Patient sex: M
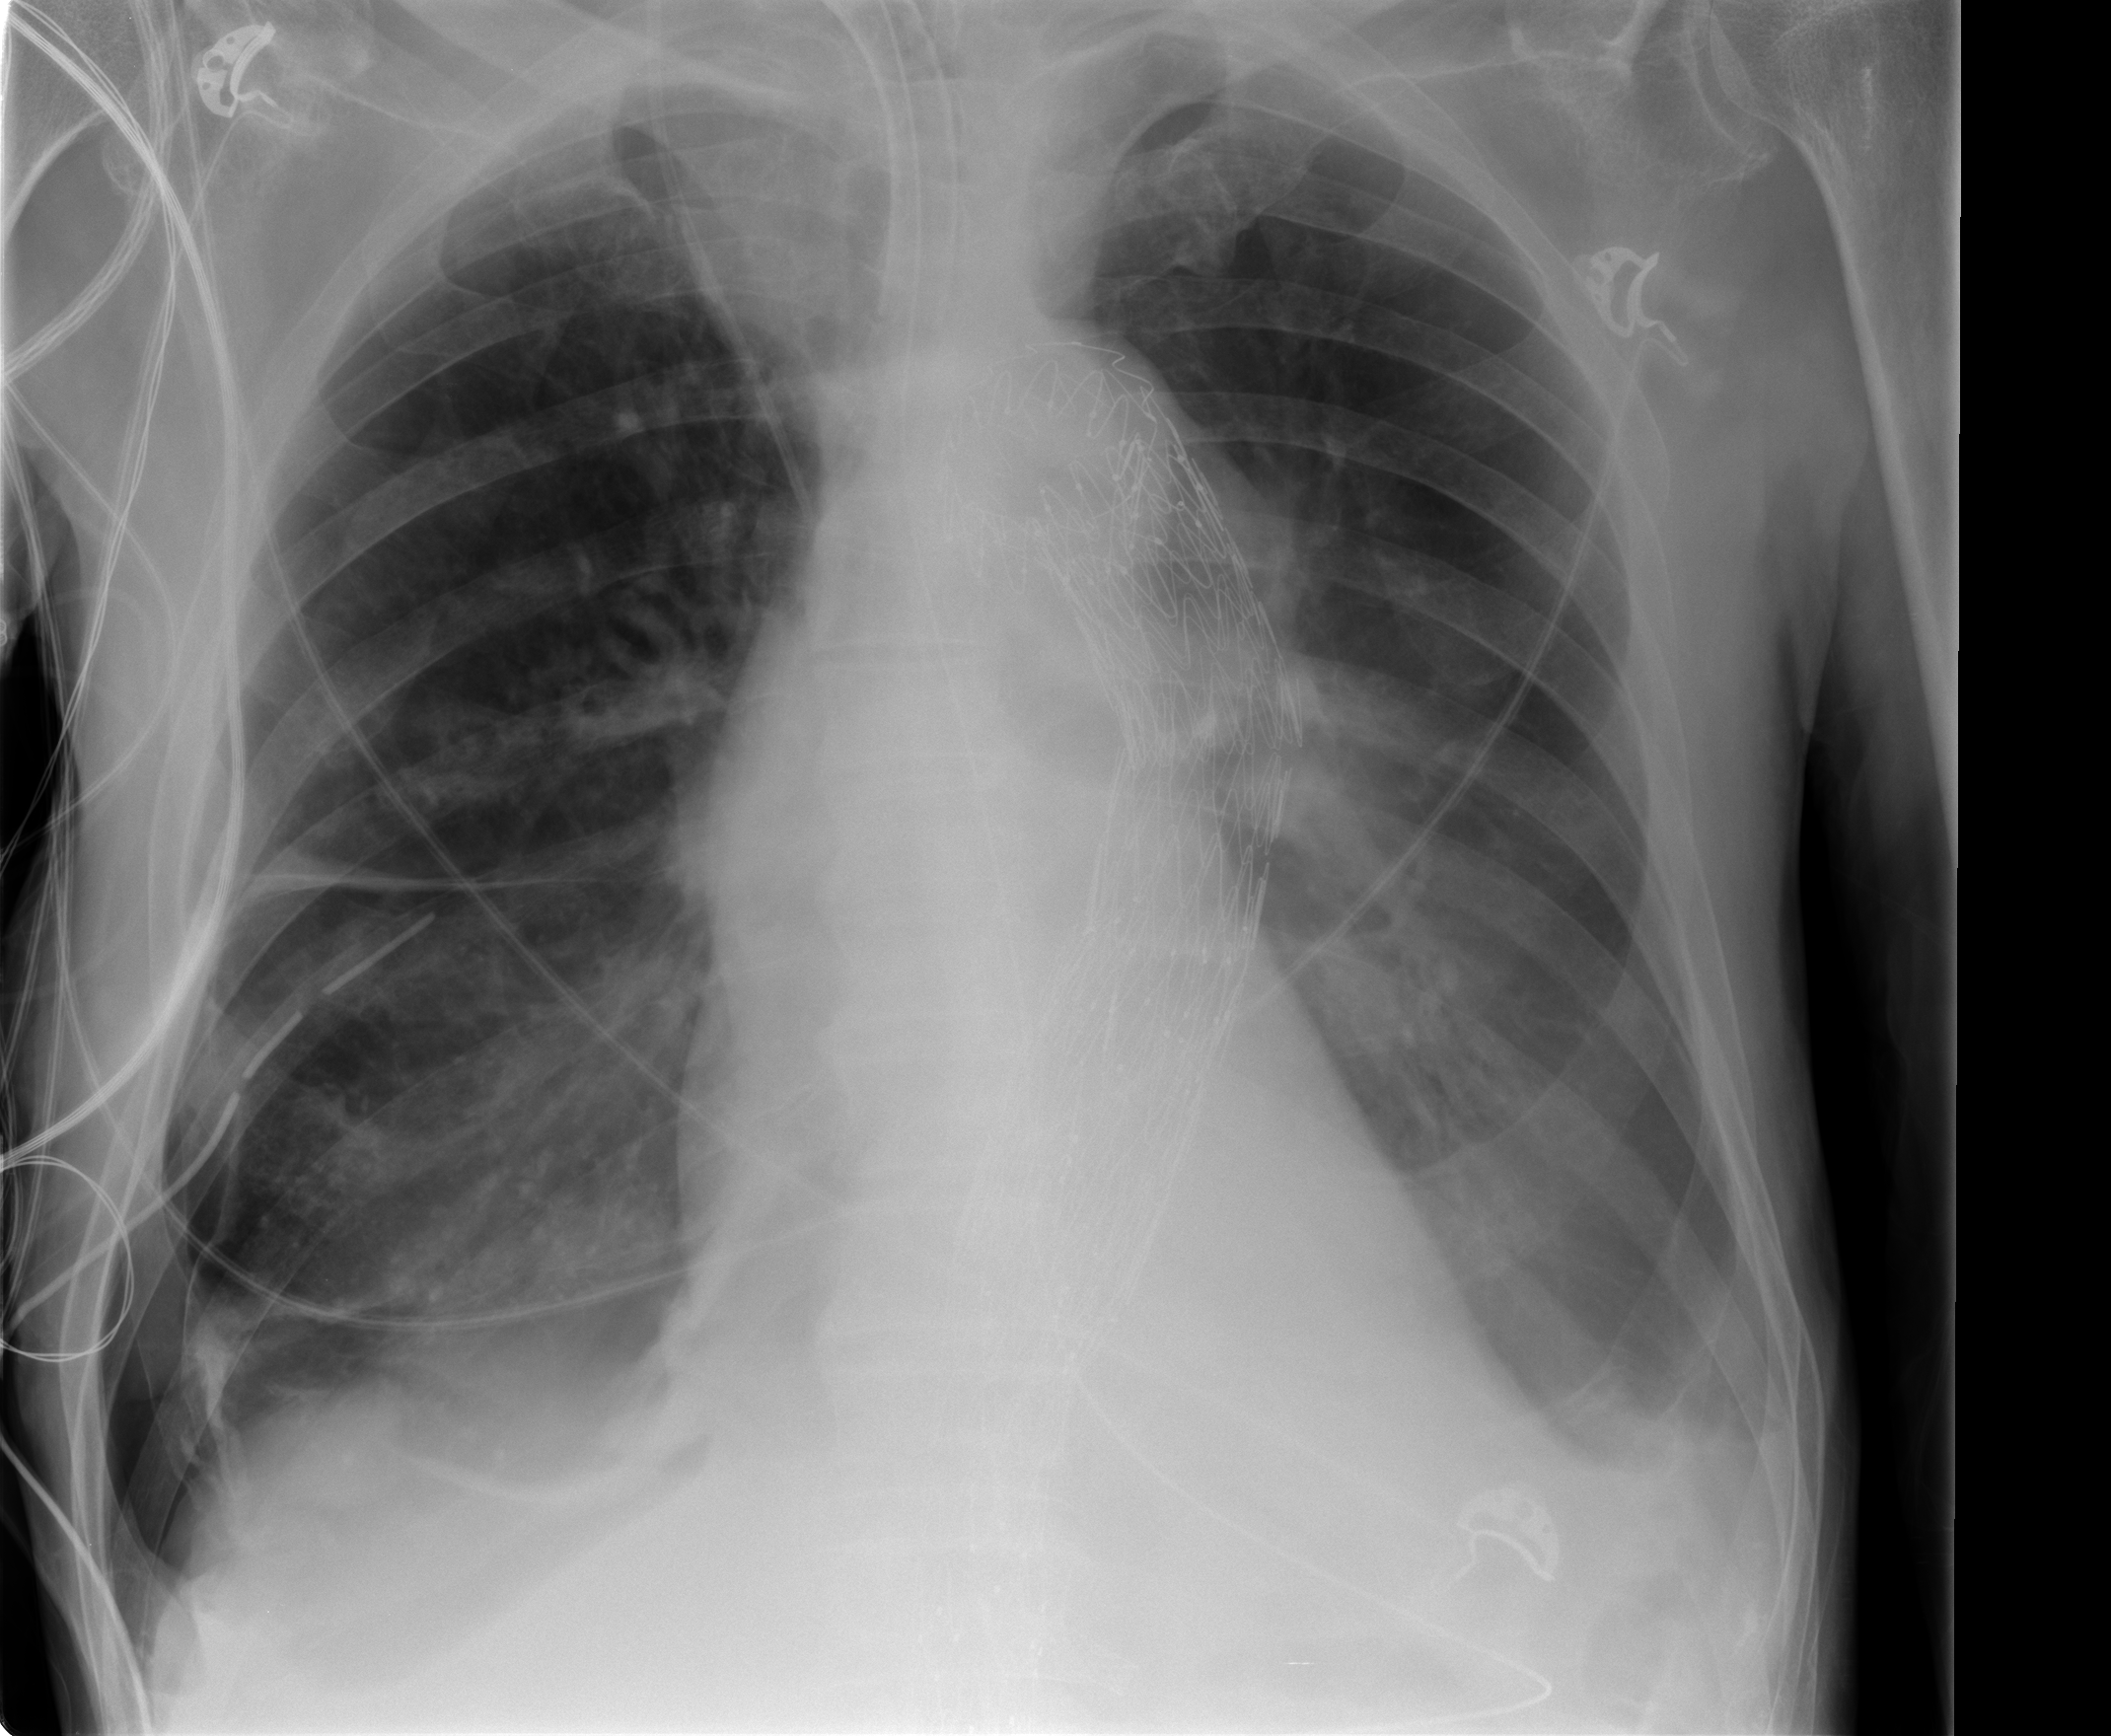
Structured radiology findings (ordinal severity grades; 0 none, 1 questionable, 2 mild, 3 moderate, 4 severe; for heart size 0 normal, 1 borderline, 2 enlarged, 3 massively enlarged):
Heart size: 1
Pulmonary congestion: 0
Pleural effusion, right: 2
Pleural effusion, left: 2
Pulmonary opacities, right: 0
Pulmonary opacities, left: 0
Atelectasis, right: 0
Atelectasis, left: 2